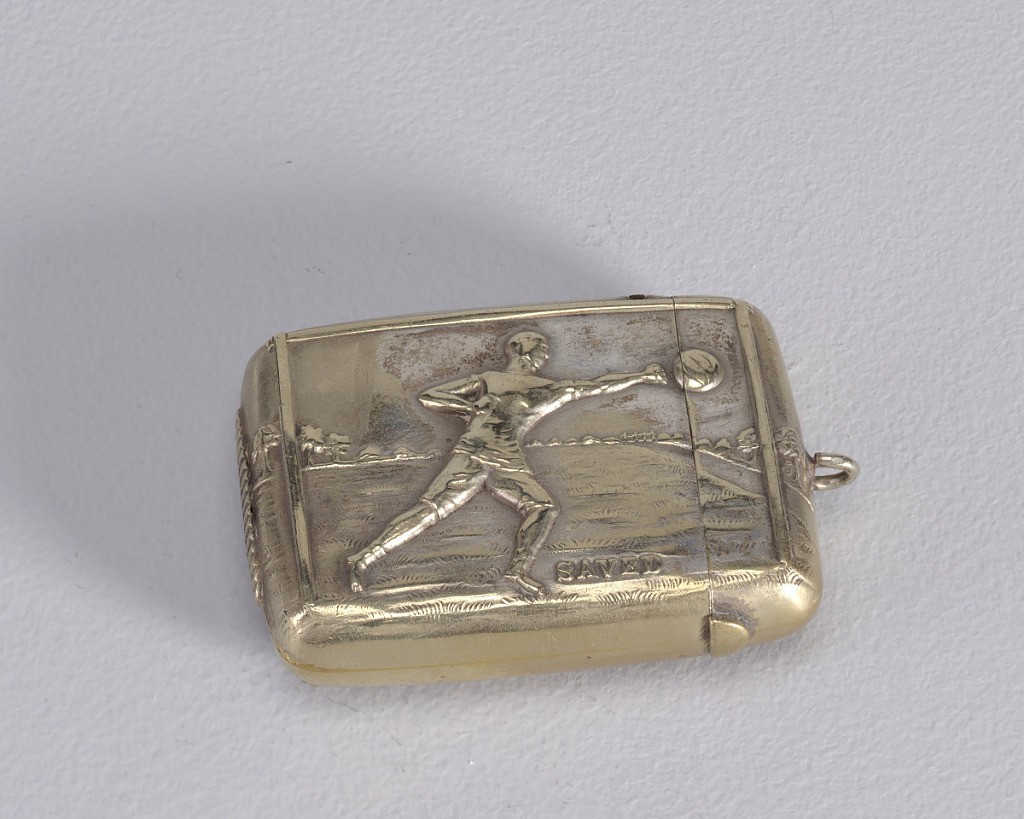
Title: British Footbal Player, inscribed "Saved"
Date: late 19th century
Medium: Plated metal
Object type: Matchsafe
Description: Rectangular, image/text reads horizontally, featuring raised decoration of British football player in mid-stride on playing field, reaching towards a thrown ball, inscribed below right "Saved", identical on reverse. Link attached to lid top. Lid hinged on long side, thumb catch on opposite side. Striker on bottom.